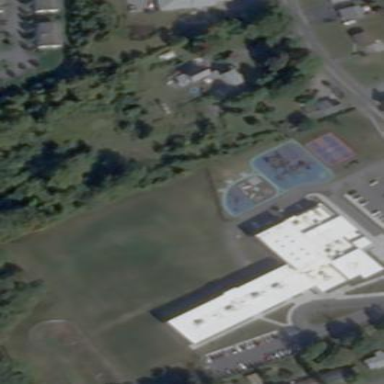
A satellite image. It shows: School building.